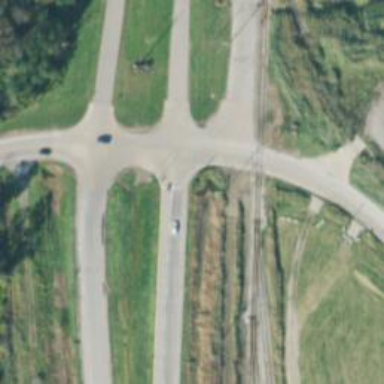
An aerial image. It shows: Road with stop sign.